A spectrogram of one vibration snapshot from a rotating bearing is shown (time on one axis, frequency on the other). Determine the bearing's health state. Answer with exactly one of: normal, inner_race, outer_race, ball.
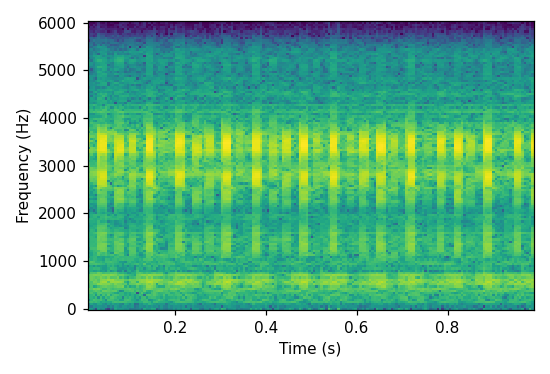
Answer: outer_race